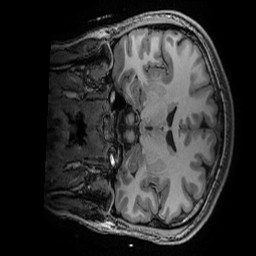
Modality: T1w
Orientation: coronal